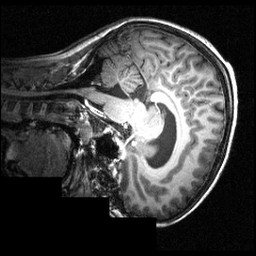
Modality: T1w
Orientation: sagittal
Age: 12
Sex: male
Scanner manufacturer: siemens
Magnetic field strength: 3.951 T
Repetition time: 1.5 s
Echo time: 0.00335 s